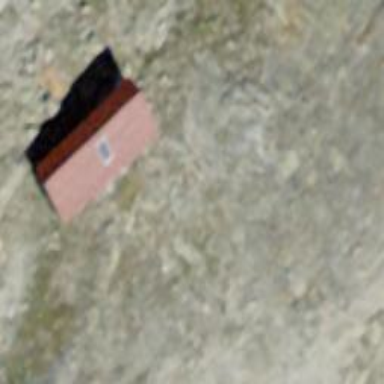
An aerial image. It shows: Basic hut shelter.